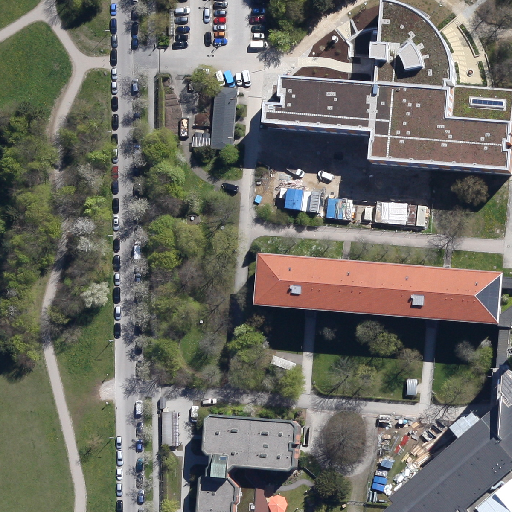
Referring expression: van in the parking area